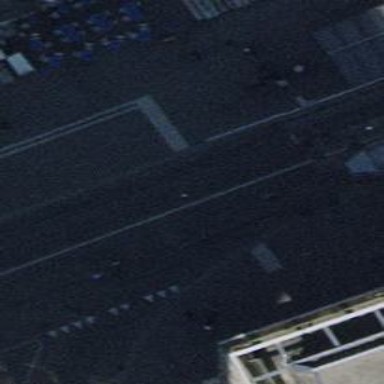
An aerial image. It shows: Kerb barrier.